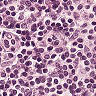
Metastatic tissue present: no